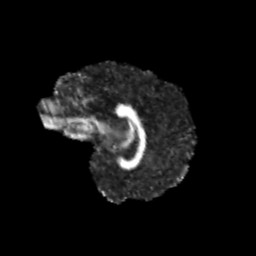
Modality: FA
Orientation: sagittal
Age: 13
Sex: female
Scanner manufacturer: siemens
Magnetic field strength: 3 T
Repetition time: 3.8 s
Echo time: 0.07 s